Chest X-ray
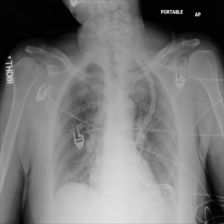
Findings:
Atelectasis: negative
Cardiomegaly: negative
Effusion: negative
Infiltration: negative
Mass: negative
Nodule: negative
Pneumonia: negative
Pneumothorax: negative
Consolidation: negative
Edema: negative
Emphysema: negative
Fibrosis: negative
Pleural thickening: negative
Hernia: negative